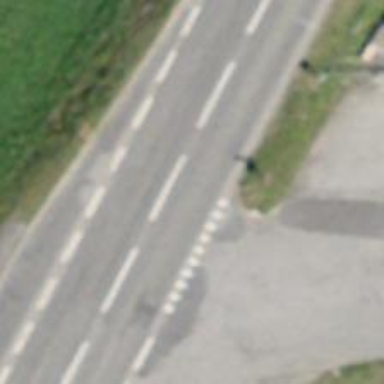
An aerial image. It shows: Secondary road with asphalt surface.